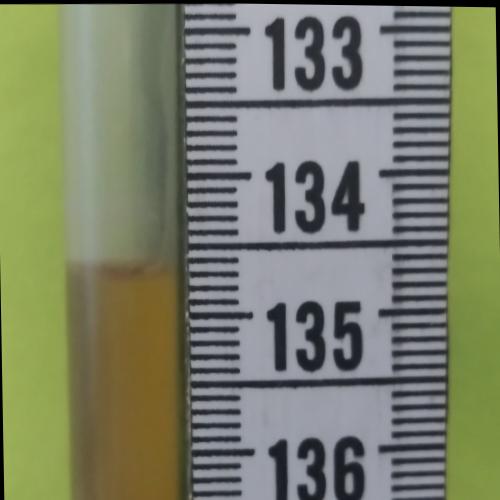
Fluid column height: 134.7 cm